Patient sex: M
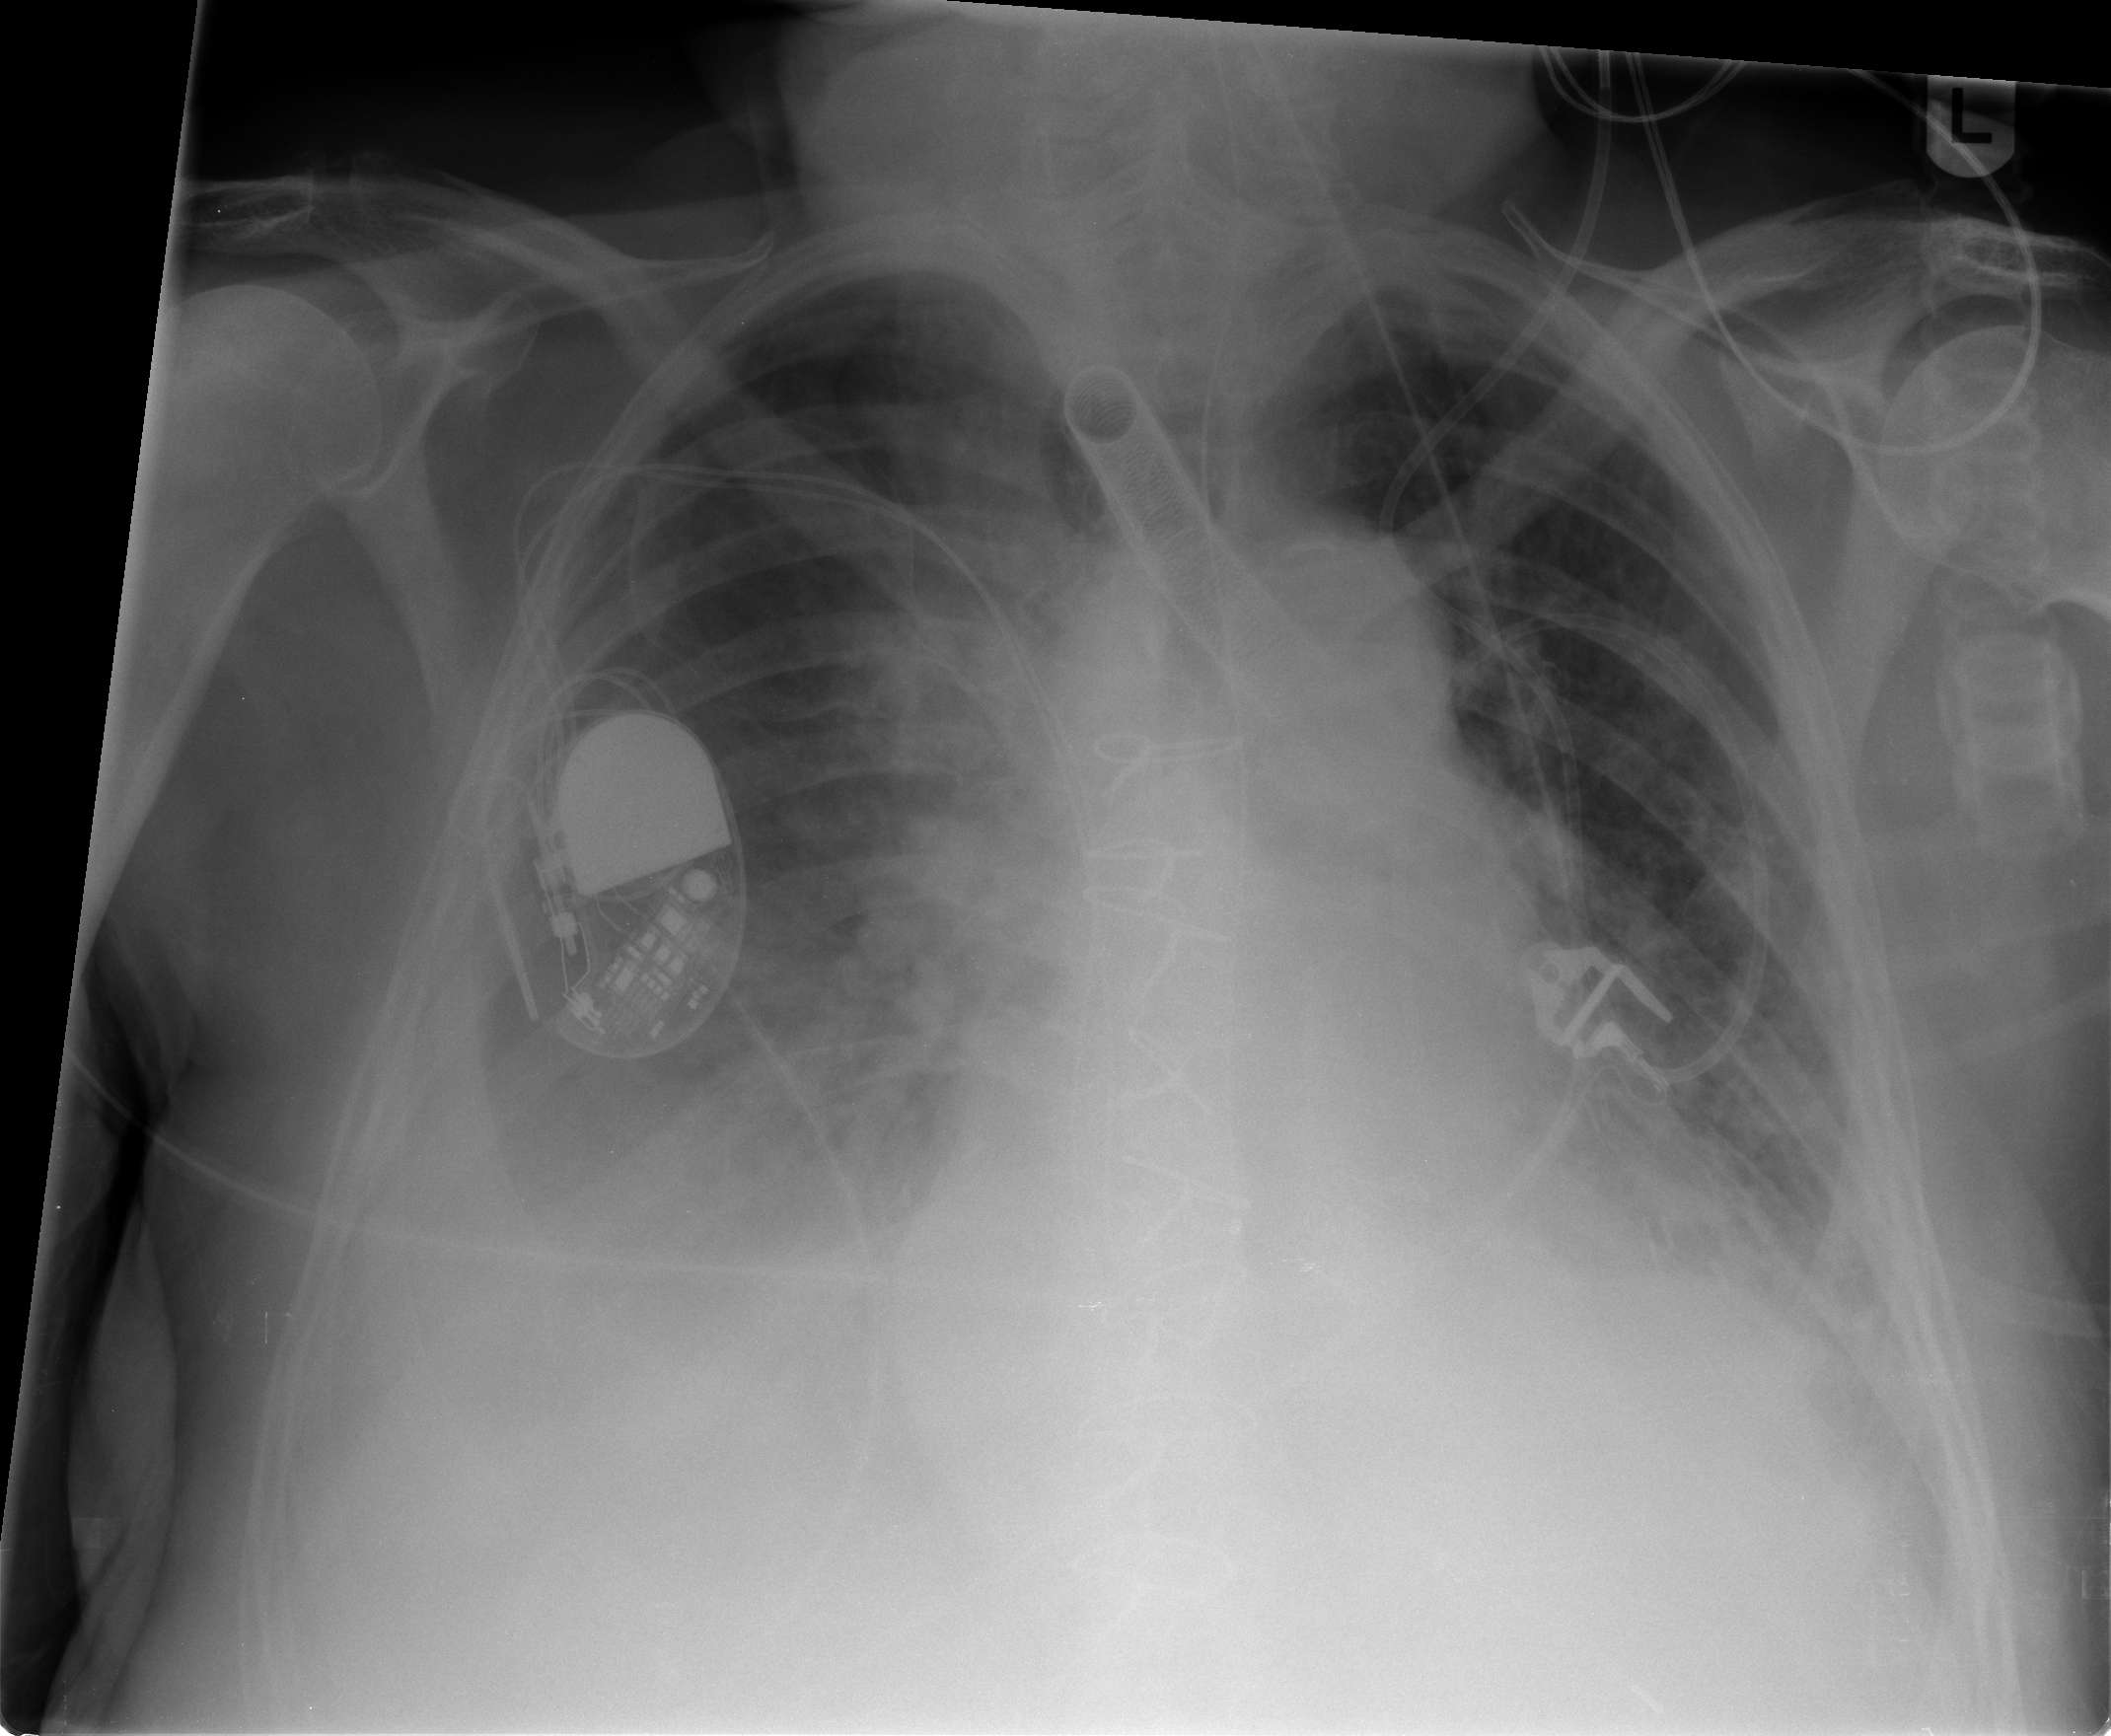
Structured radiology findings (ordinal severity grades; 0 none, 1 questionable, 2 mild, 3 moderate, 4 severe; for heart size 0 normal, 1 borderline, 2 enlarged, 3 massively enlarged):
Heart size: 2
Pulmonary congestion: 2
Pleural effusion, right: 3
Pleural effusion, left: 2
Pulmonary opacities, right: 0
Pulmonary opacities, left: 0
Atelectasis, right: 2
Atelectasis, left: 2